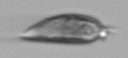
Label: Prorocentrum_triestinum